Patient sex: M
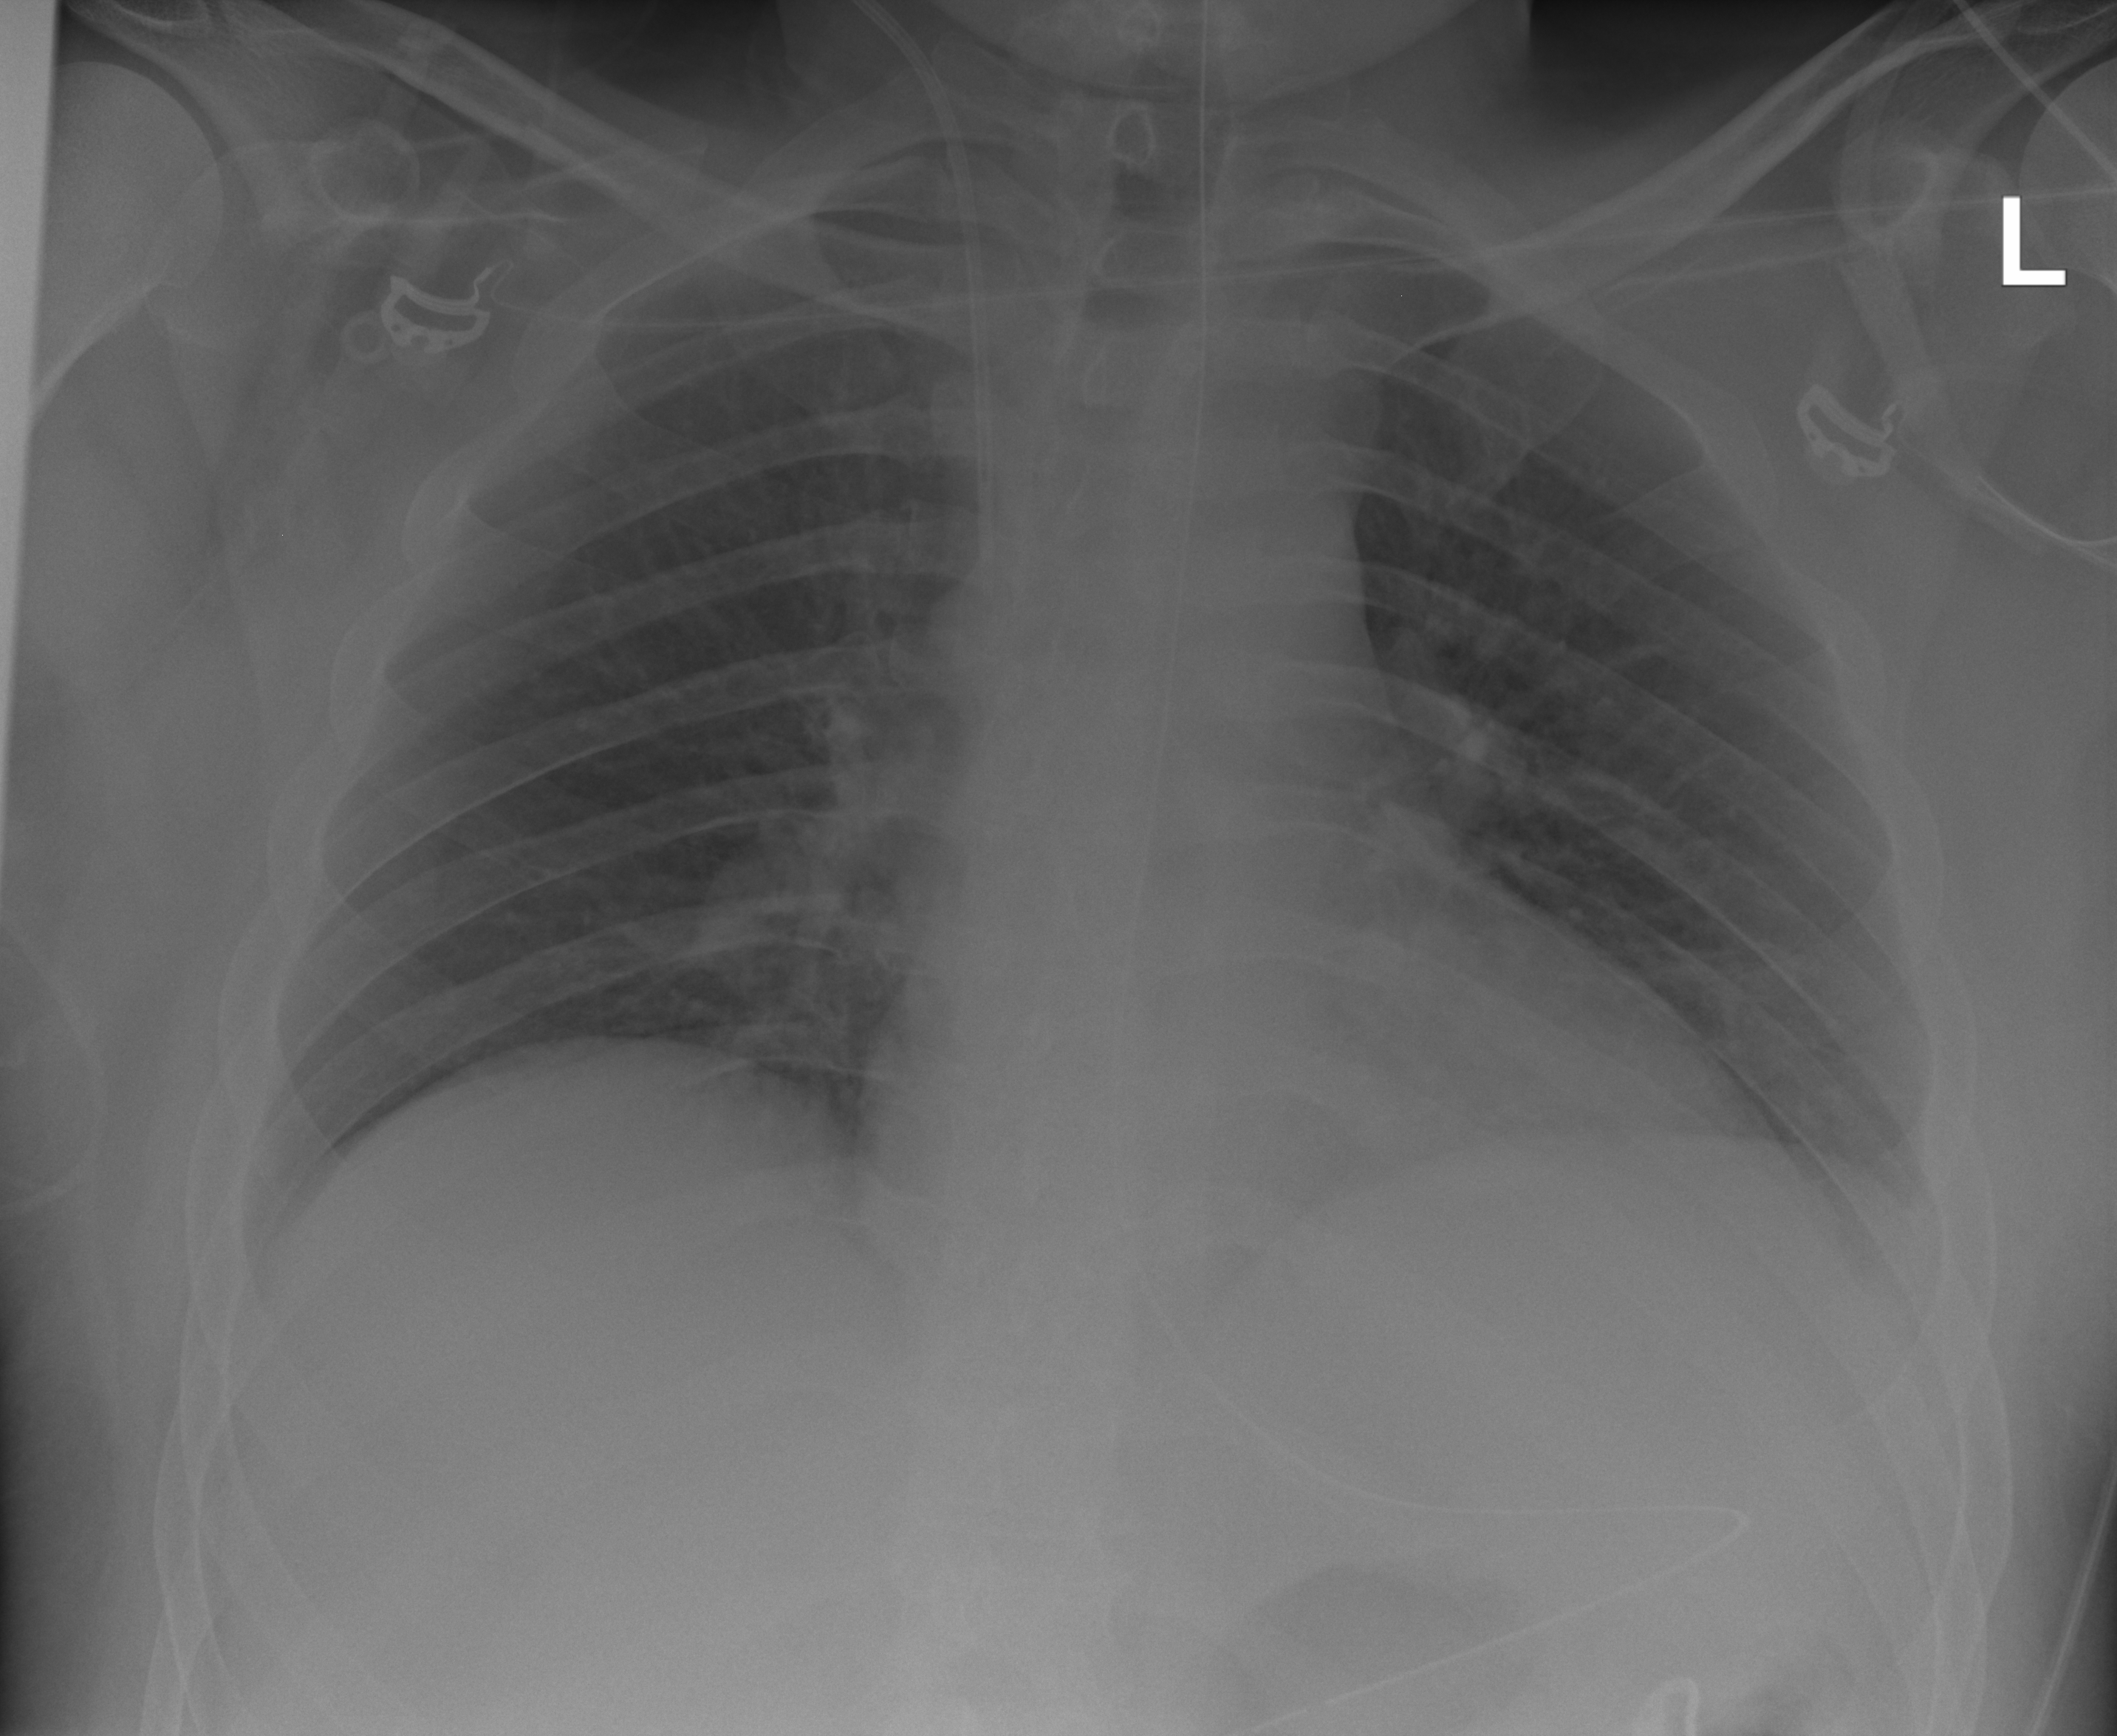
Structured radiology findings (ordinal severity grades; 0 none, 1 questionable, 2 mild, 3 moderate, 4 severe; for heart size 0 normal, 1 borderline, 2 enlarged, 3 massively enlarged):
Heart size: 1
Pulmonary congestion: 0
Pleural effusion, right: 0
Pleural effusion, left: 2
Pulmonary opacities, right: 0
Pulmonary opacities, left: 0
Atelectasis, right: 0
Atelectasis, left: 0